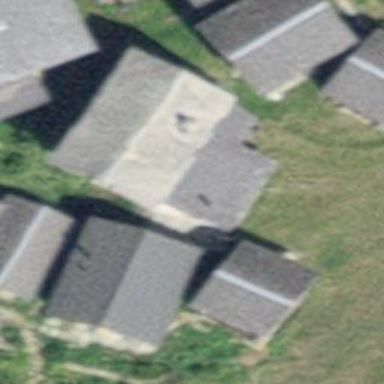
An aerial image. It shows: Simple and straightforward house.